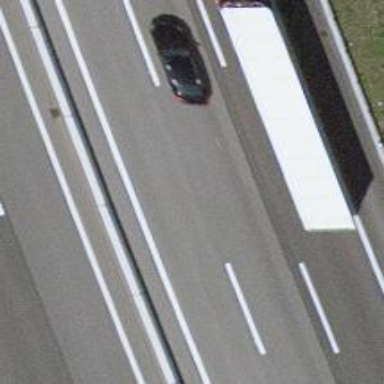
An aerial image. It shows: Motorway.